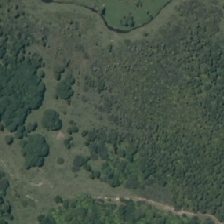
Land cover: high_producing_grassland